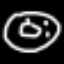
Label: donut